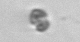
Label: Heterocapsa_rotundata